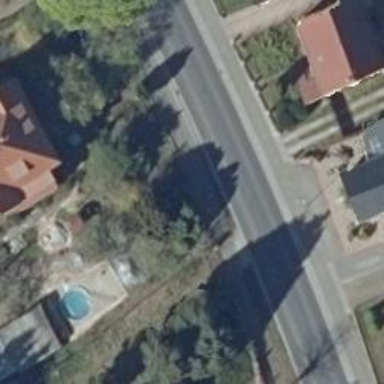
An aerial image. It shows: Asphalt road with sidewalks on both sides. The road is classified as primary highway.